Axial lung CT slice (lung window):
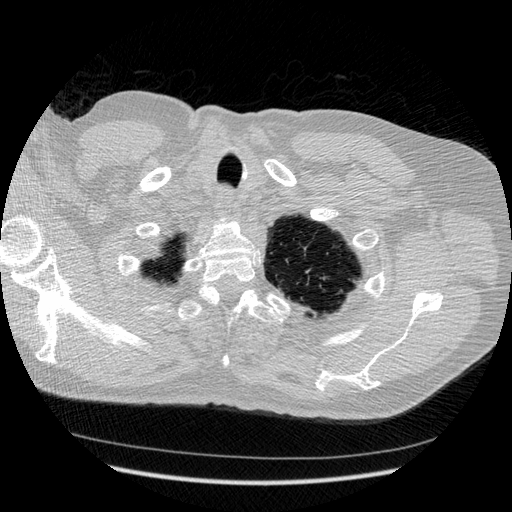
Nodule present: no